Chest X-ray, PA view. Patient: 31 years old, sex M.
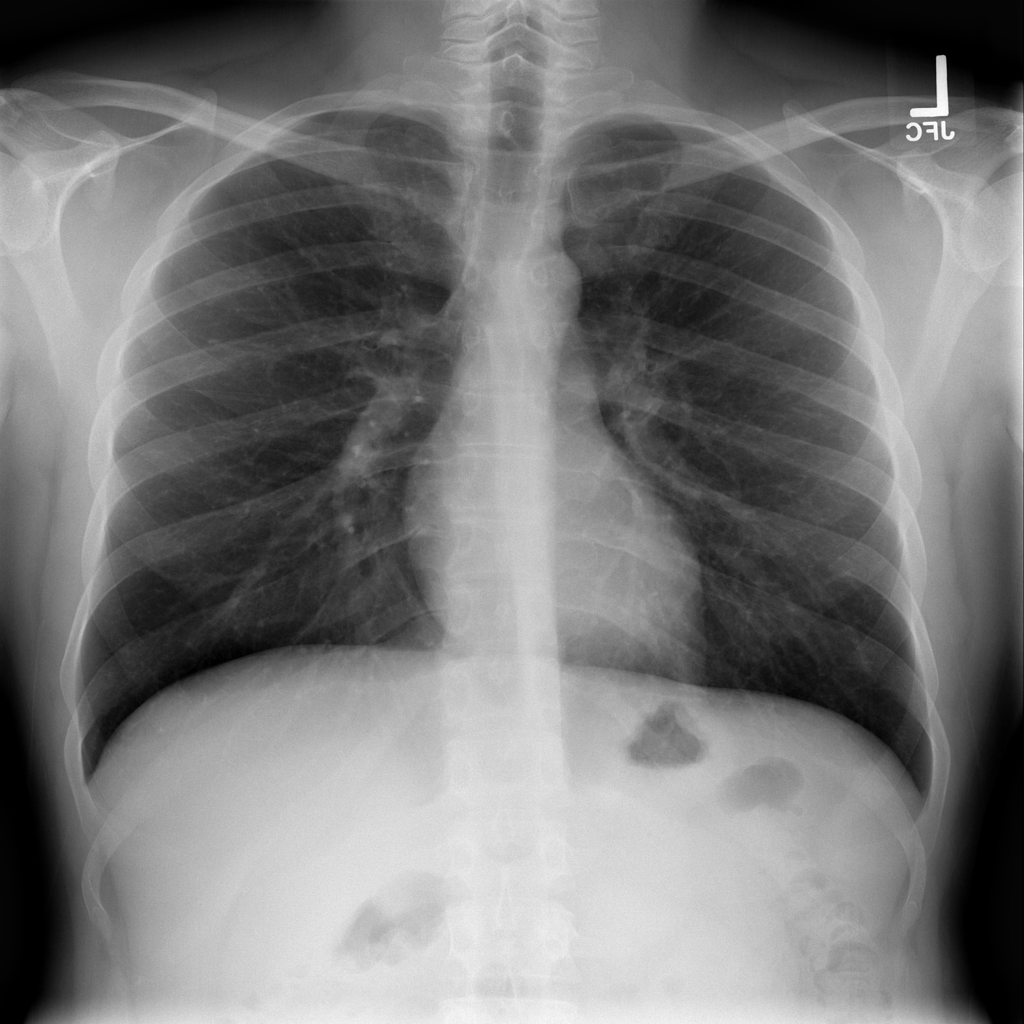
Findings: No Finding